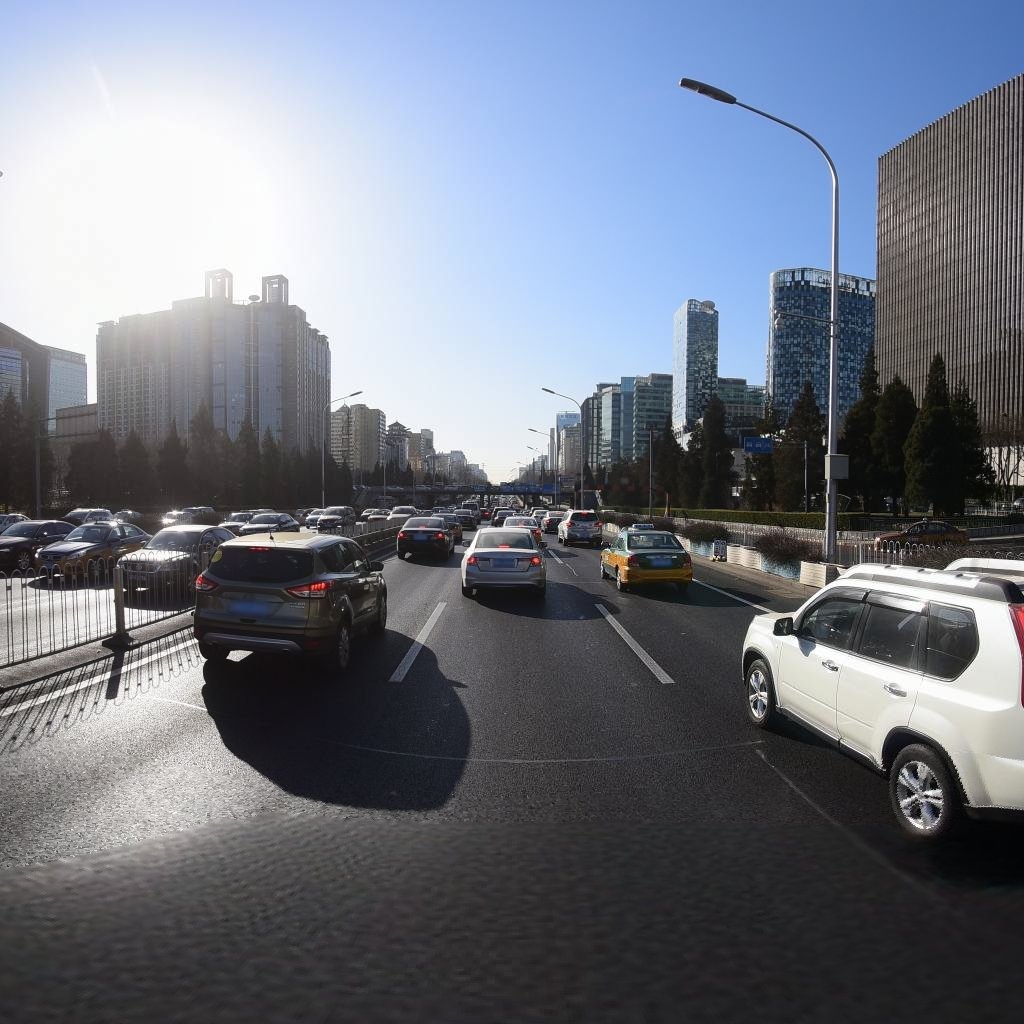
Region: Dongcheng
Road damage annotations: transverse patch, longitudinal patch, longitudinal patch, transverse patch, transverse patch